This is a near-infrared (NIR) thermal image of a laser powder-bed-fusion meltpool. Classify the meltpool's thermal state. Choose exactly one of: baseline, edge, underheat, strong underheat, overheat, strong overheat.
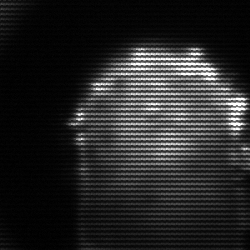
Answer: baseline